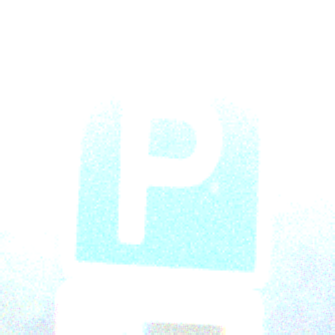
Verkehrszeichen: Parken
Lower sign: HinweisDurchSinnbild7
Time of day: SunriseSunset
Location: Outdoor (Nature)
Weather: PartlyCloudy
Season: NotSpecified
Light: Natural